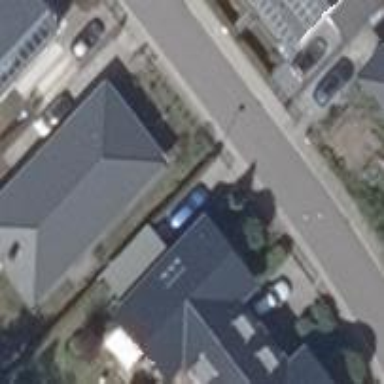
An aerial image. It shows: Simple house.